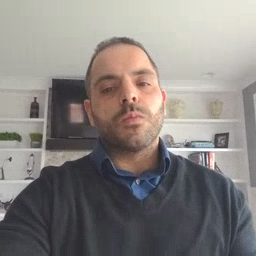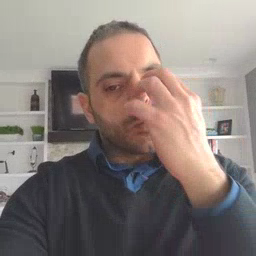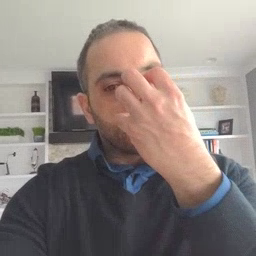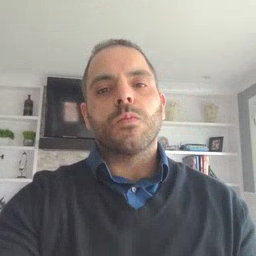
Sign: clown